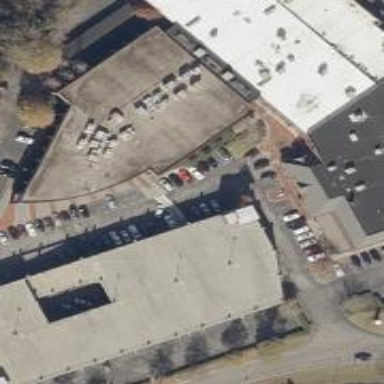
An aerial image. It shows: Office building.